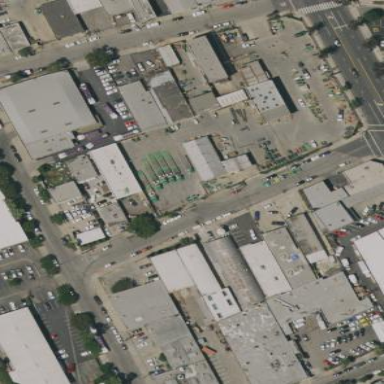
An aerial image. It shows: Industrial building.